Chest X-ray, AP view. Patient: 40 years old, sex M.
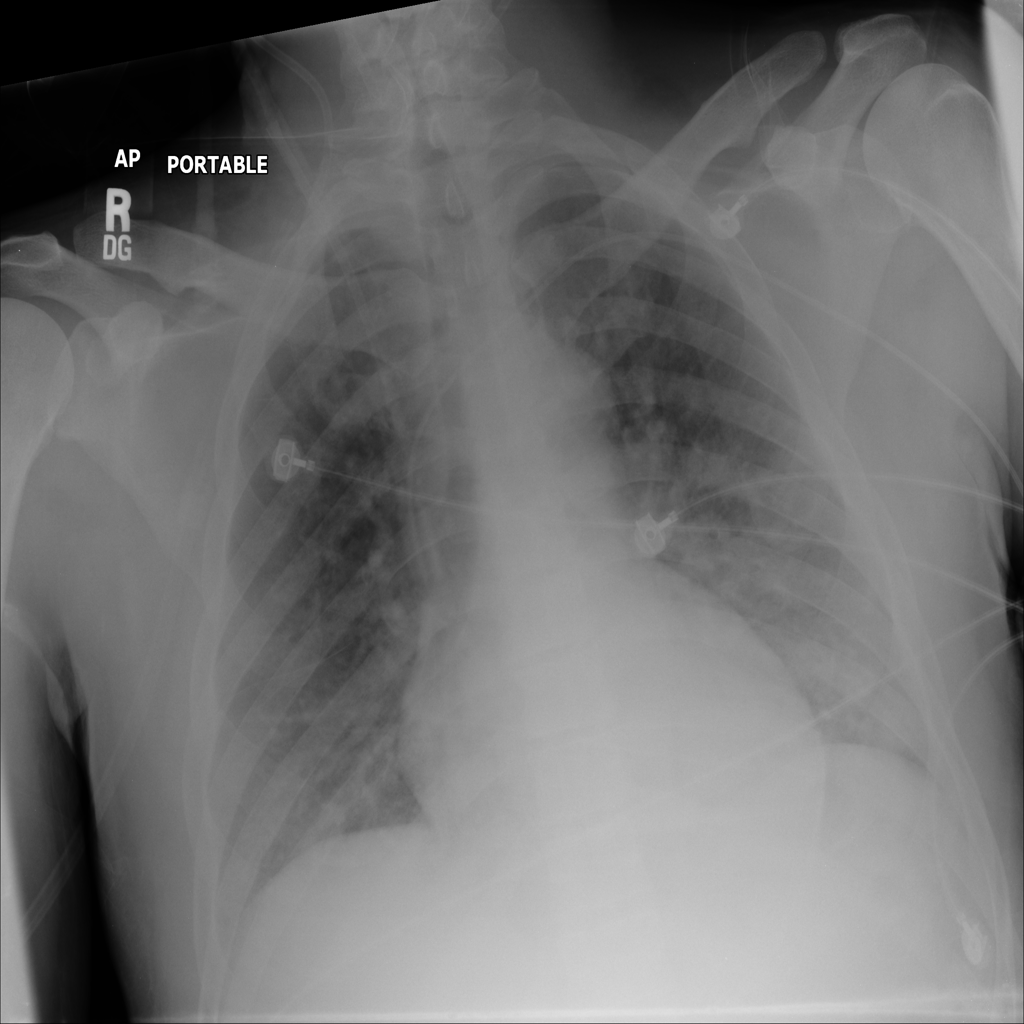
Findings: Infiltration